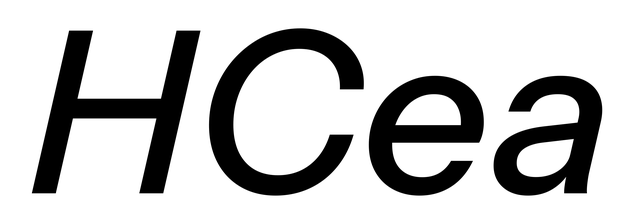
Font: InstrumentSans-Italic_Medium_Italic